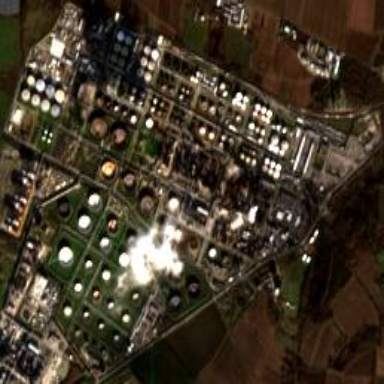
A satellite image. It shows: Industrial area with refinery.